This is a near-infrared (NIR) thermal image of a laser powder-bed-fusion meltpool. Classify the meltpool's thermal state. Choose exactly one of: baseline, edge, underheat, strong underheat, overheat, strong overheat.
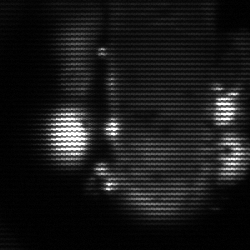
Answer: strong underheat